Question: I am using salesforce.cfc (downloded from Riaforge) to integrate coldfusion with salesforce.
'''
<cfset latestProductList = salesforce.queryObject("SELECT Id, Name, Description__c, Price__c, ProductImage__c FROM Product__c") />
'''
I have created one custom object named "Product__c". This object have one custom field "ProductImage__c" type "Rich TextArea". When i an trying to get product without this custom field it is run, but when i am trying to get product with this field i am getting below error:
"INVALID_FIELD: Name, Description__c, Price__c, ProductImage__c FROM Product__c ^ ERROR at Row:1:Column:44 No such column 'ProductImage__c' on entity 'Product__c'. If you are attempting to use a custom field, be sure to append the '__c' after the custom field name. Please reference your WSDL or the describe call for the appropriate names. "
But

Thanks,
Arun
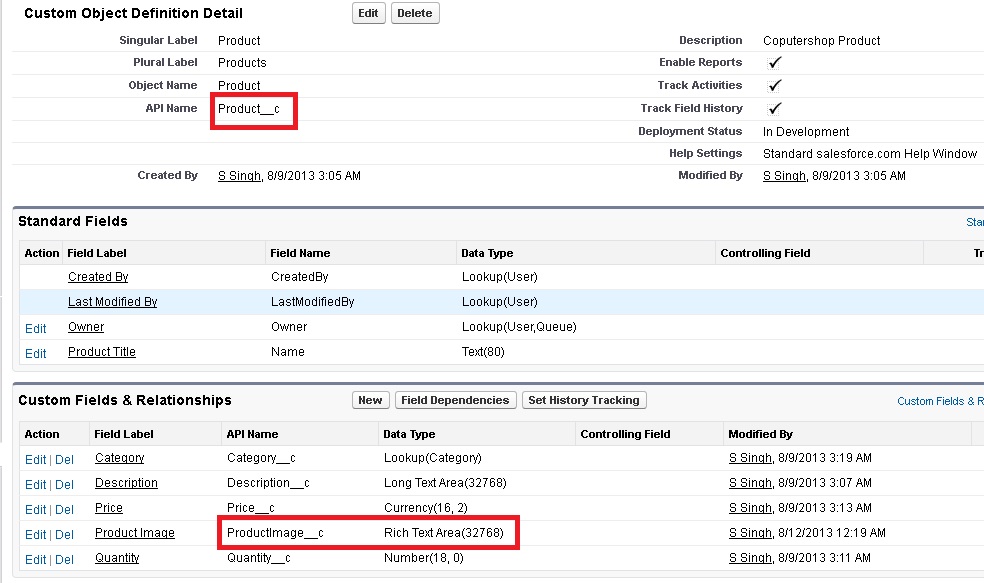
Answer: A quick look at Salesforce CFC shows that it hasn't been updated in a while. The file SalesForce.cfc is pointing at:
<URL>
That's version 11.1 of the API, which is quite old and is long before rich text fields came into existence.
You be able to fix this issue by simply updating the reference in SalesForce.cfc to the latest version of the API by changing
<URL>
to
<URL>
in that file, although there's a pretty good likelihood that that will break something else, since version 28.0 will have lots of new stuff that SalesForce.cfc is not coded to handle.
In any case, your problem is in fact the API version that you're using. In cases like this, when a field type did not exist as of a certain API version, then that field is invisible for that version. In your case, your rich text field is invisible for your API version, 11.1.